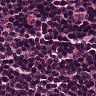
Metastatic tissue present: no